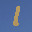
Label: 1